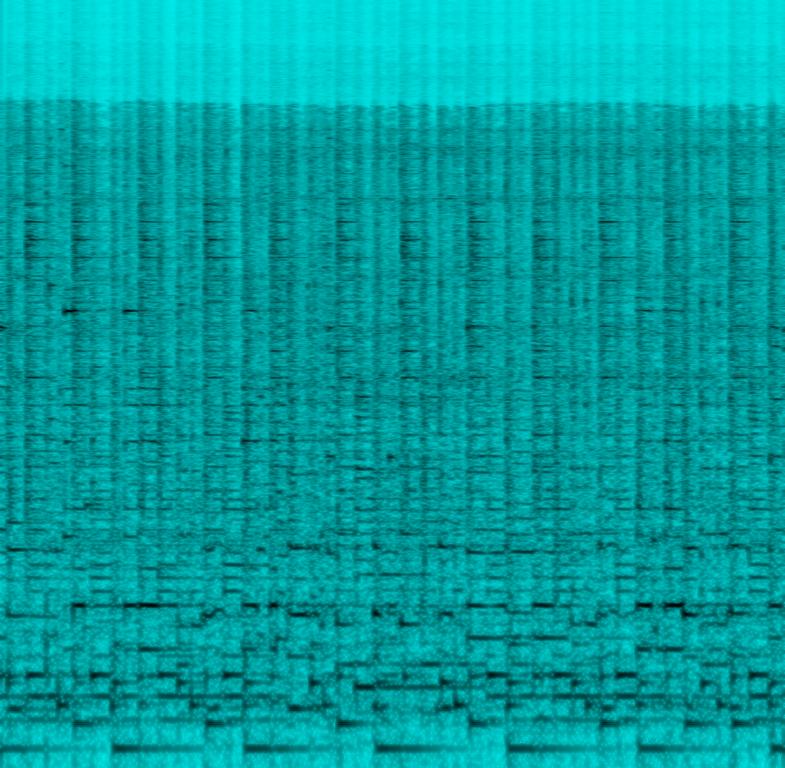
This middle eastern folk song features a male voice. This is accompanied by a string instrument called the oud playing the melody in between lines. A variety of middle-eastern percussion instruments are played in the background. A tambourine is played on every count. A darbuka plays a simple beat. This folk song can be played in a movie scene set in a Moroccan market.